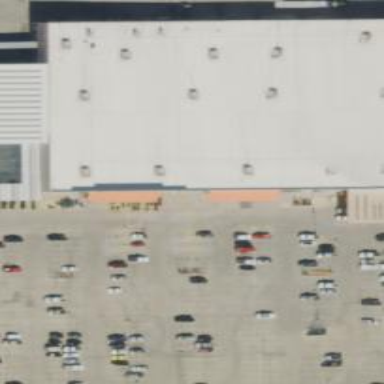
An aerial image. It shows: Parking space is available.